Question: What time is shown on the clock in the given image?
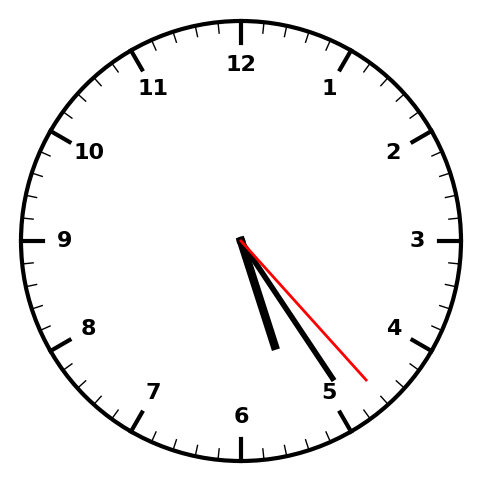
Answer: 05:24:23